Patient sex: M
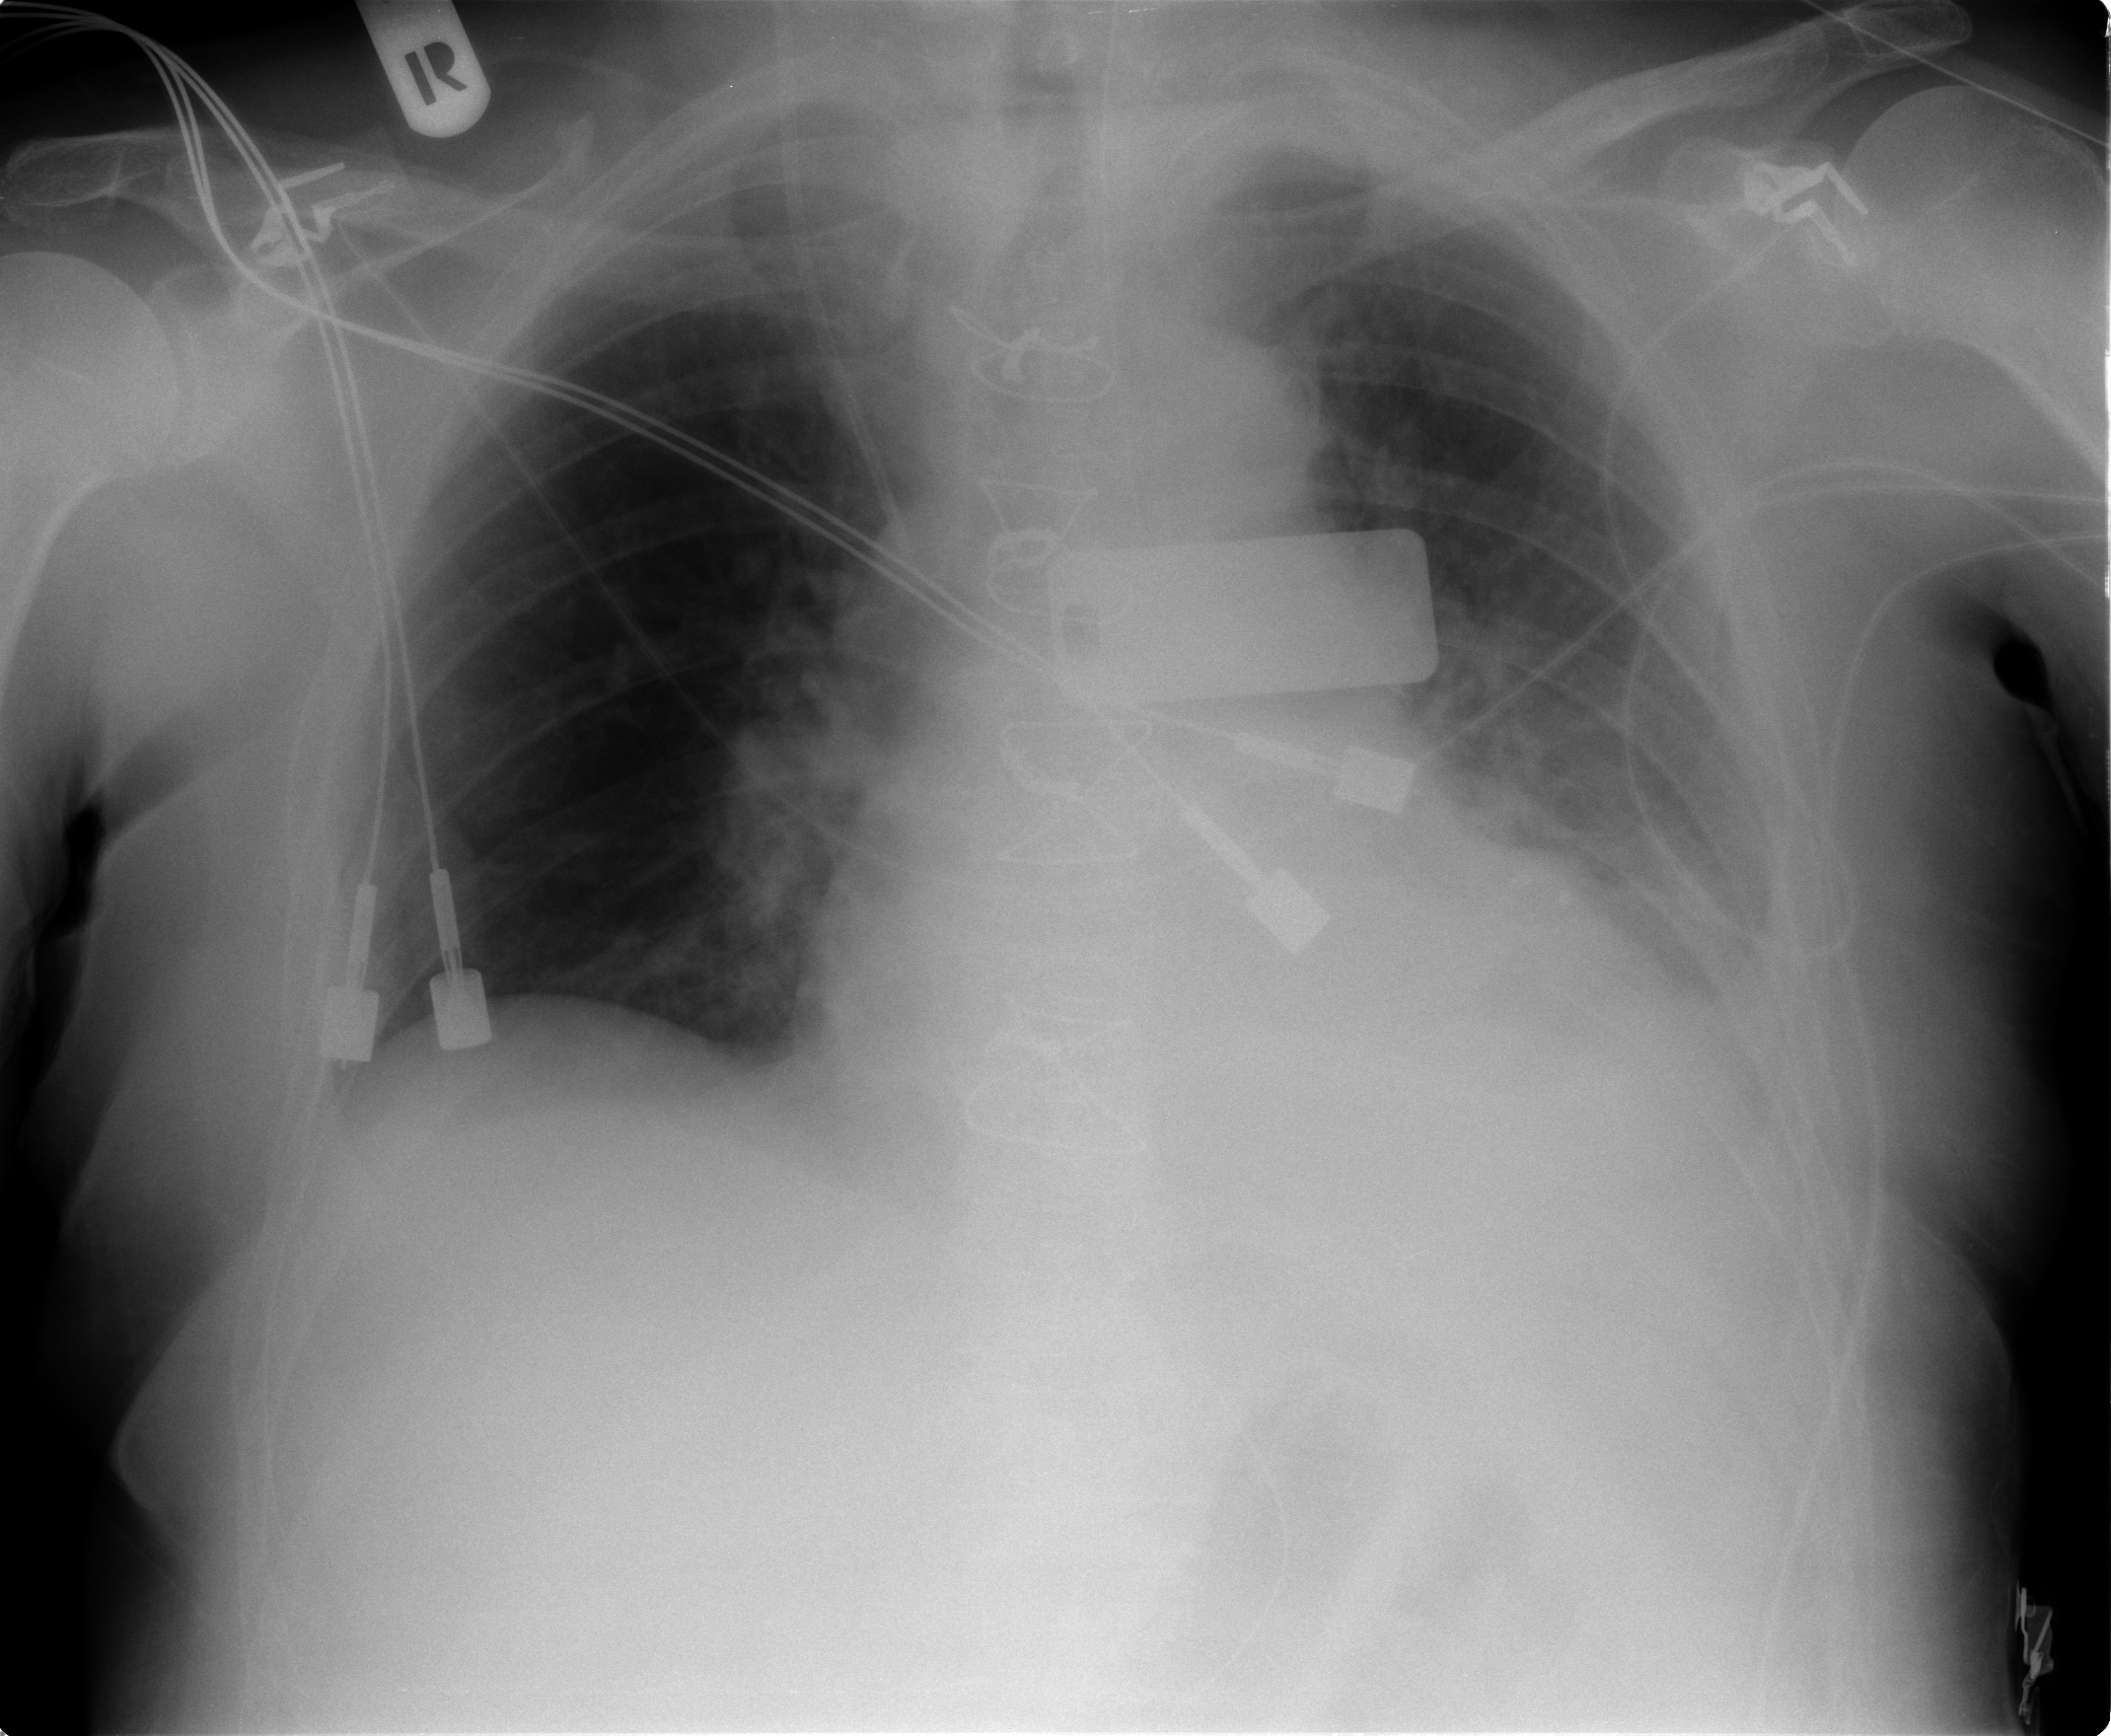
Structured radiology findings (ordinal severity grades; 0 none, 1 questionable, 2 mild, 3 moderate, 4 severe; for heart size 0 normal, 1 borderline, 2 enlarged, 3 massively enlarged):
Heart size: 2
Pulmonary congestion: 1
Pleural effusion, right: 0
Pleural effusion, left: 2
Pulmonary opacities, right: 0
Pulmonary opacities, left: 0
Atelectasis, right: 0
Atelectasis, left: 2